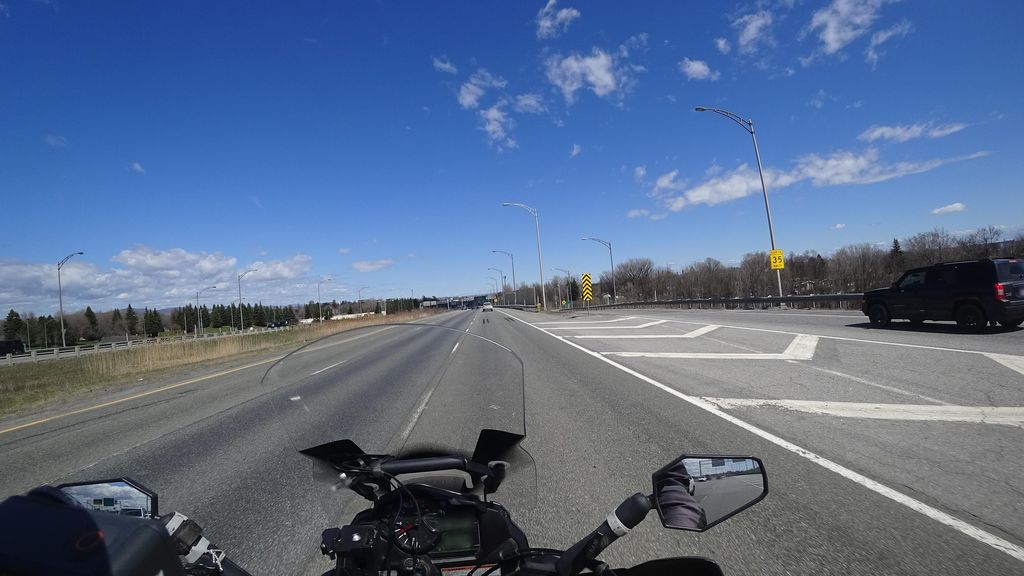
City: quebec_city